Field crop: maize
Growth stage: 2
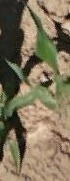
Species: maize